Interaction volume radius: 5 \u00c5
Interaction volume height: 20 \u00c5
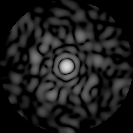
Disorder parameter: 0.7805